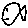
Label: fish